Aerial crown-view tile of a tropical tree (Barro Colorado Island, Panama), acquired 20250217:
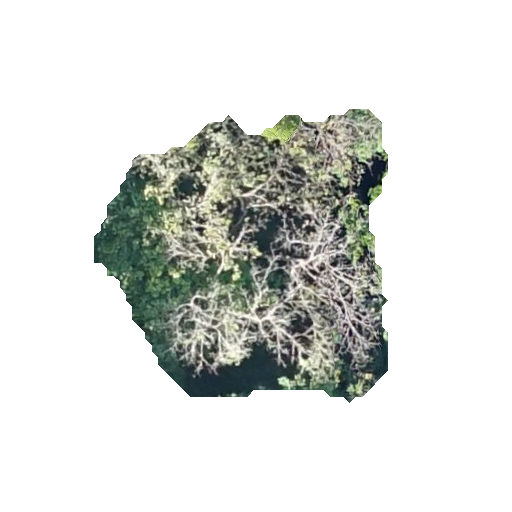
Species: Apeiba membranacea
GBIF accepted scientific name: Apeiba membranacea
Crown area: 96.977 m²